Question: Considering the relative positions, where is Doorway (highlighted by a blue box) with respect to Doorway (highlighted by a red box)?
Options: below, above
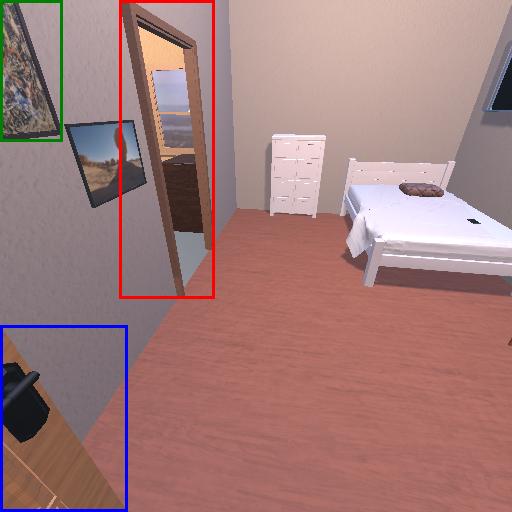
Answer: below